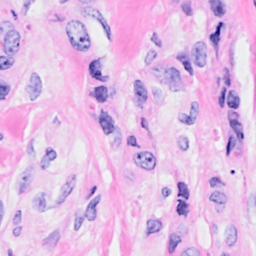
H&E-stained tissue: Breast